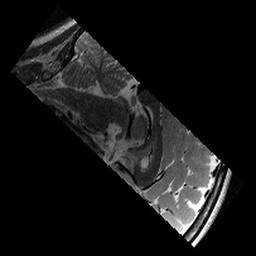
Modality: T2w
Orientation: sagittal
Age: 10
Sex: female
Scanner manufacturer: siemens
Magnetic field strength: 3 T
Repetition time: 9.23 s
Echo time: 0.067 s